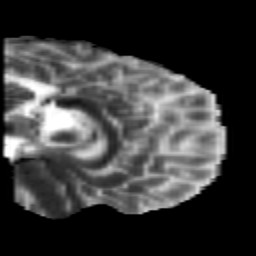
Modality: MD
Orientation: sagittal
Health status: healthy
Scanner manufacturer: siemens
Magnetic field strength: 3 T
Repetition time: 10 s
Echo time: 0.092 s